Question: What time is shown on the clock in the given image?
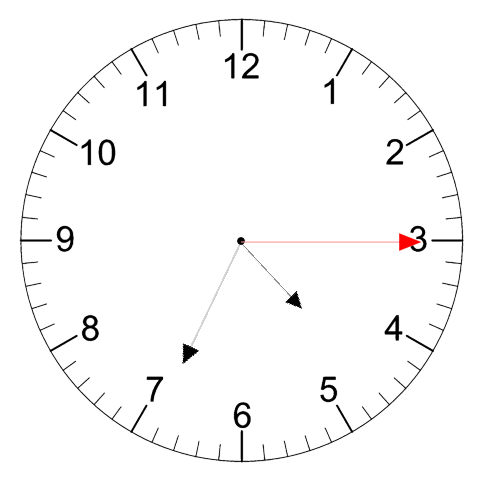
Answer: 04:34:15